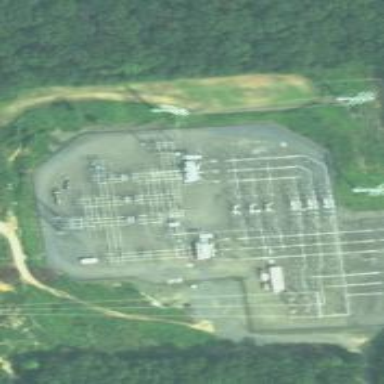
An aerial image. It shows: Switch for power supply.